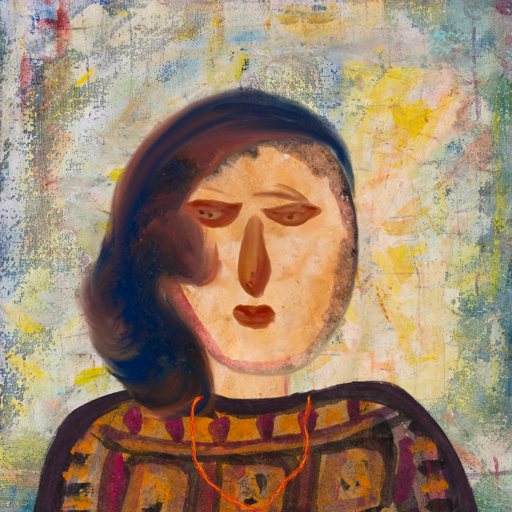
Background: Irani, Head And Neck Front: Childish, Face Front: Pious_Lady, Bust: Doll, Hair Front: Mother_And_Son_Son, Head Accessory: Blank, Second Necklace: Gypsy_Mother_2, Necklace: Blank, Baby: Blank